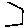
Label: hexagon